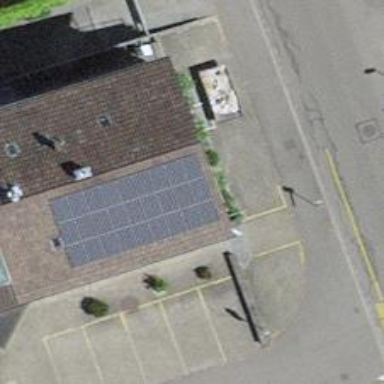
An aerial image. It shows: Cafe.